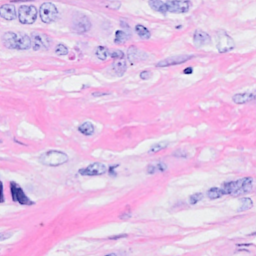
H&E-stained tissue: Breast